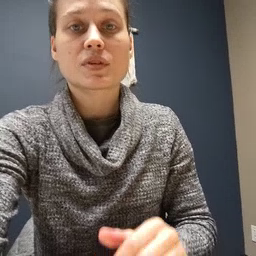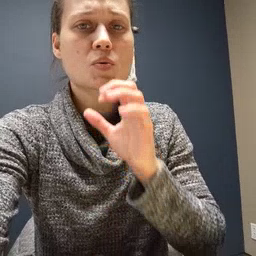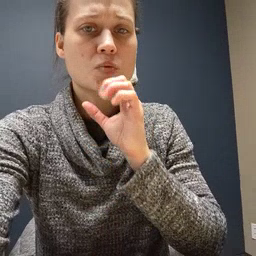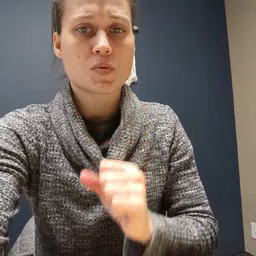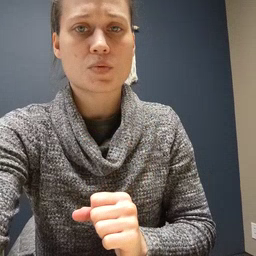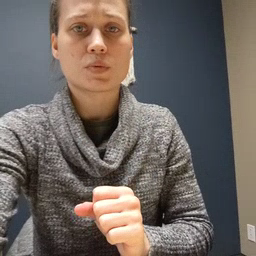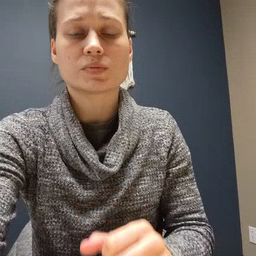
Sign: old